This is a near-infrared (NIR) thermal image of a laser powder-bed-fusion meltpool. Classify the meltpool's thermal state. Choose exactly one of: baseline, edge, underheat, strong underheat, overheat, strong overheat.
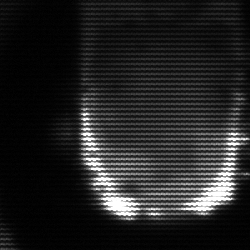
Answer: baseline